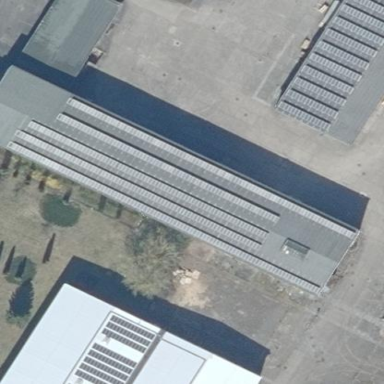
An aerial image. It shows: Industrial building.